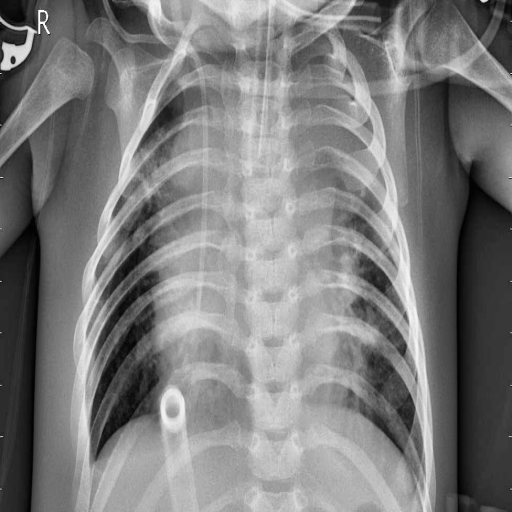
Finding: PNEUMONIA